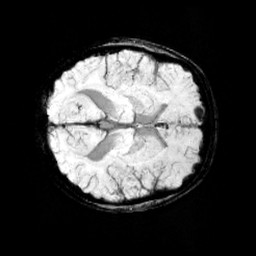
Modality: minIP
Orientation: axial
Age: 11
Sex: male
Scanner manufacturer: siemens
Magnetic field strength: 3 T
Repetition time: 0.027 s
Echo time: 0.02 s